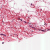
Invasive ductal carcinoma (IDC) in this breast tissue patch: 0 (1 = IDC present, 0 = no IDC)